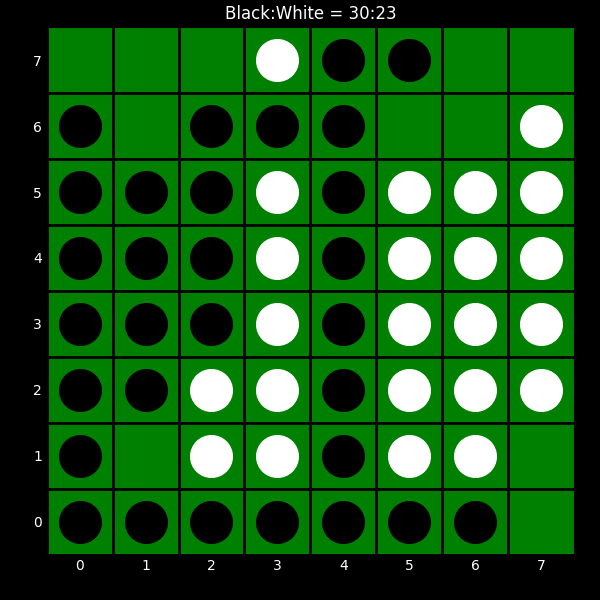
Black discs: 30
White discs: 23